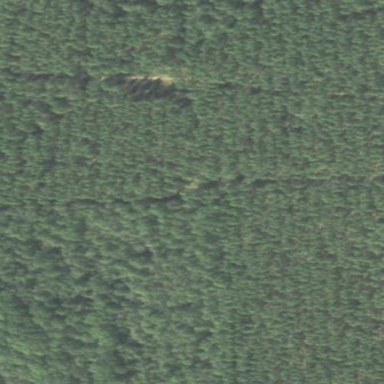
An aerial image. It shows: Forest dominated by needle-leaved trees.